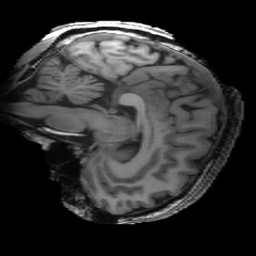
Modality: T1w
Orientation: sagittal
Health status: ill
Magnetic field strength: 3 T